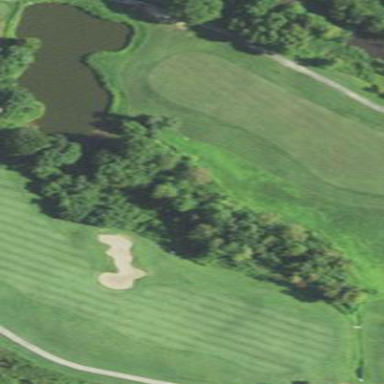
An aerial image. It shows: Water hazard on golf course. The hazard is natural water feature.